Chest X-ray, PA view. Patient: 86 years old, sex M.
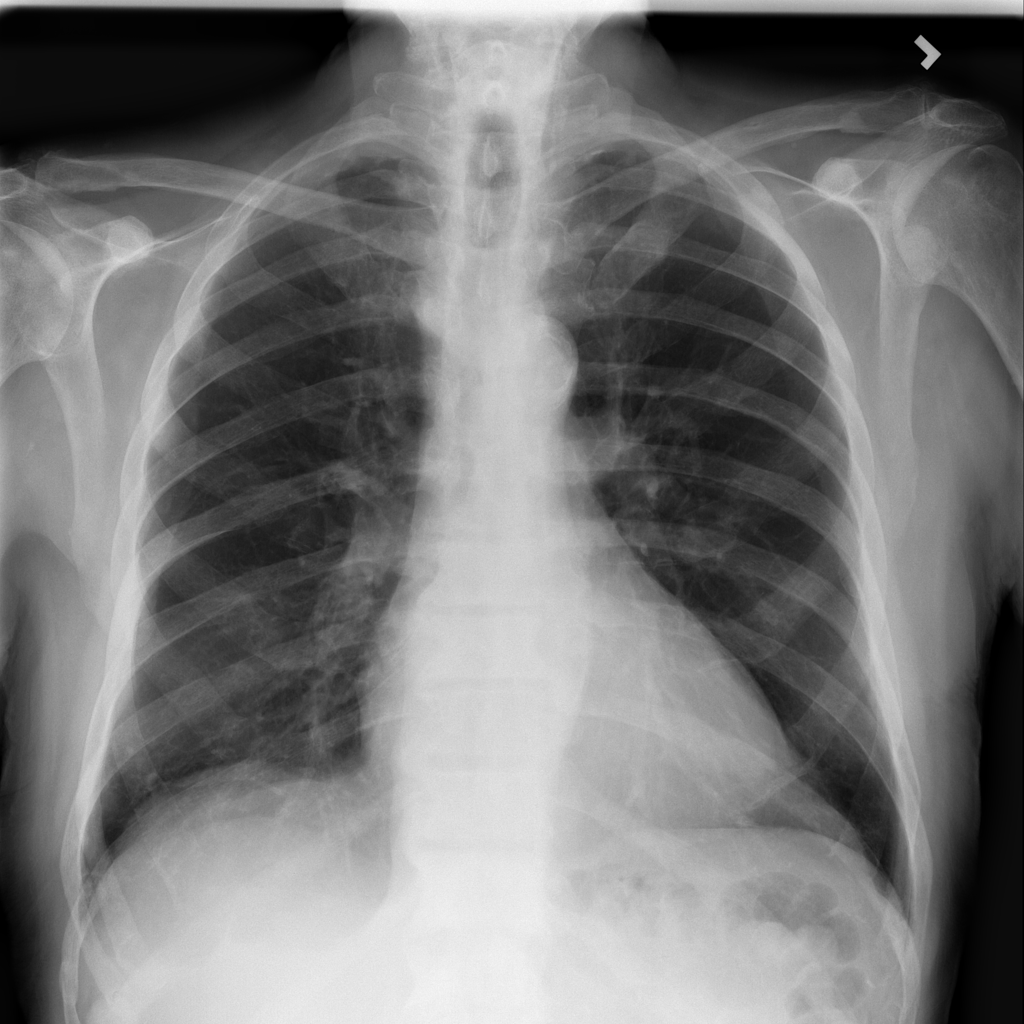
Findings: Emphysema